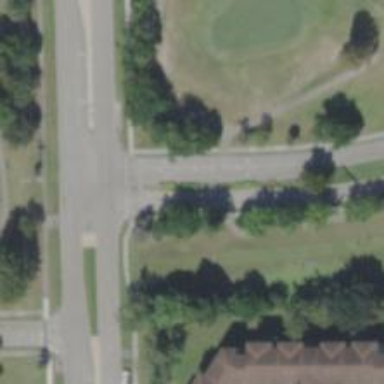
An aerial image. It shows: Asphalt path.